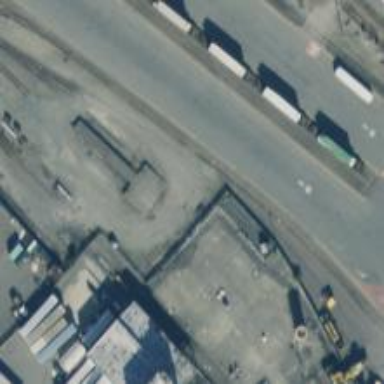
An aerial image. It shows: Railway yard.